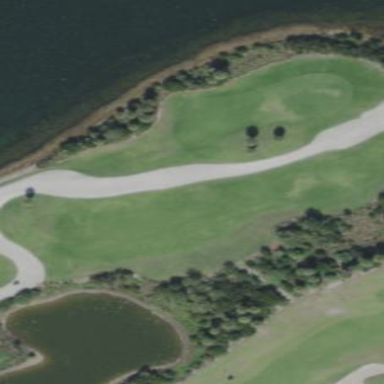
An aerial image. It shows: Grassy area designated as golf fairway.